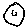
Label: moon